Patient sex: M
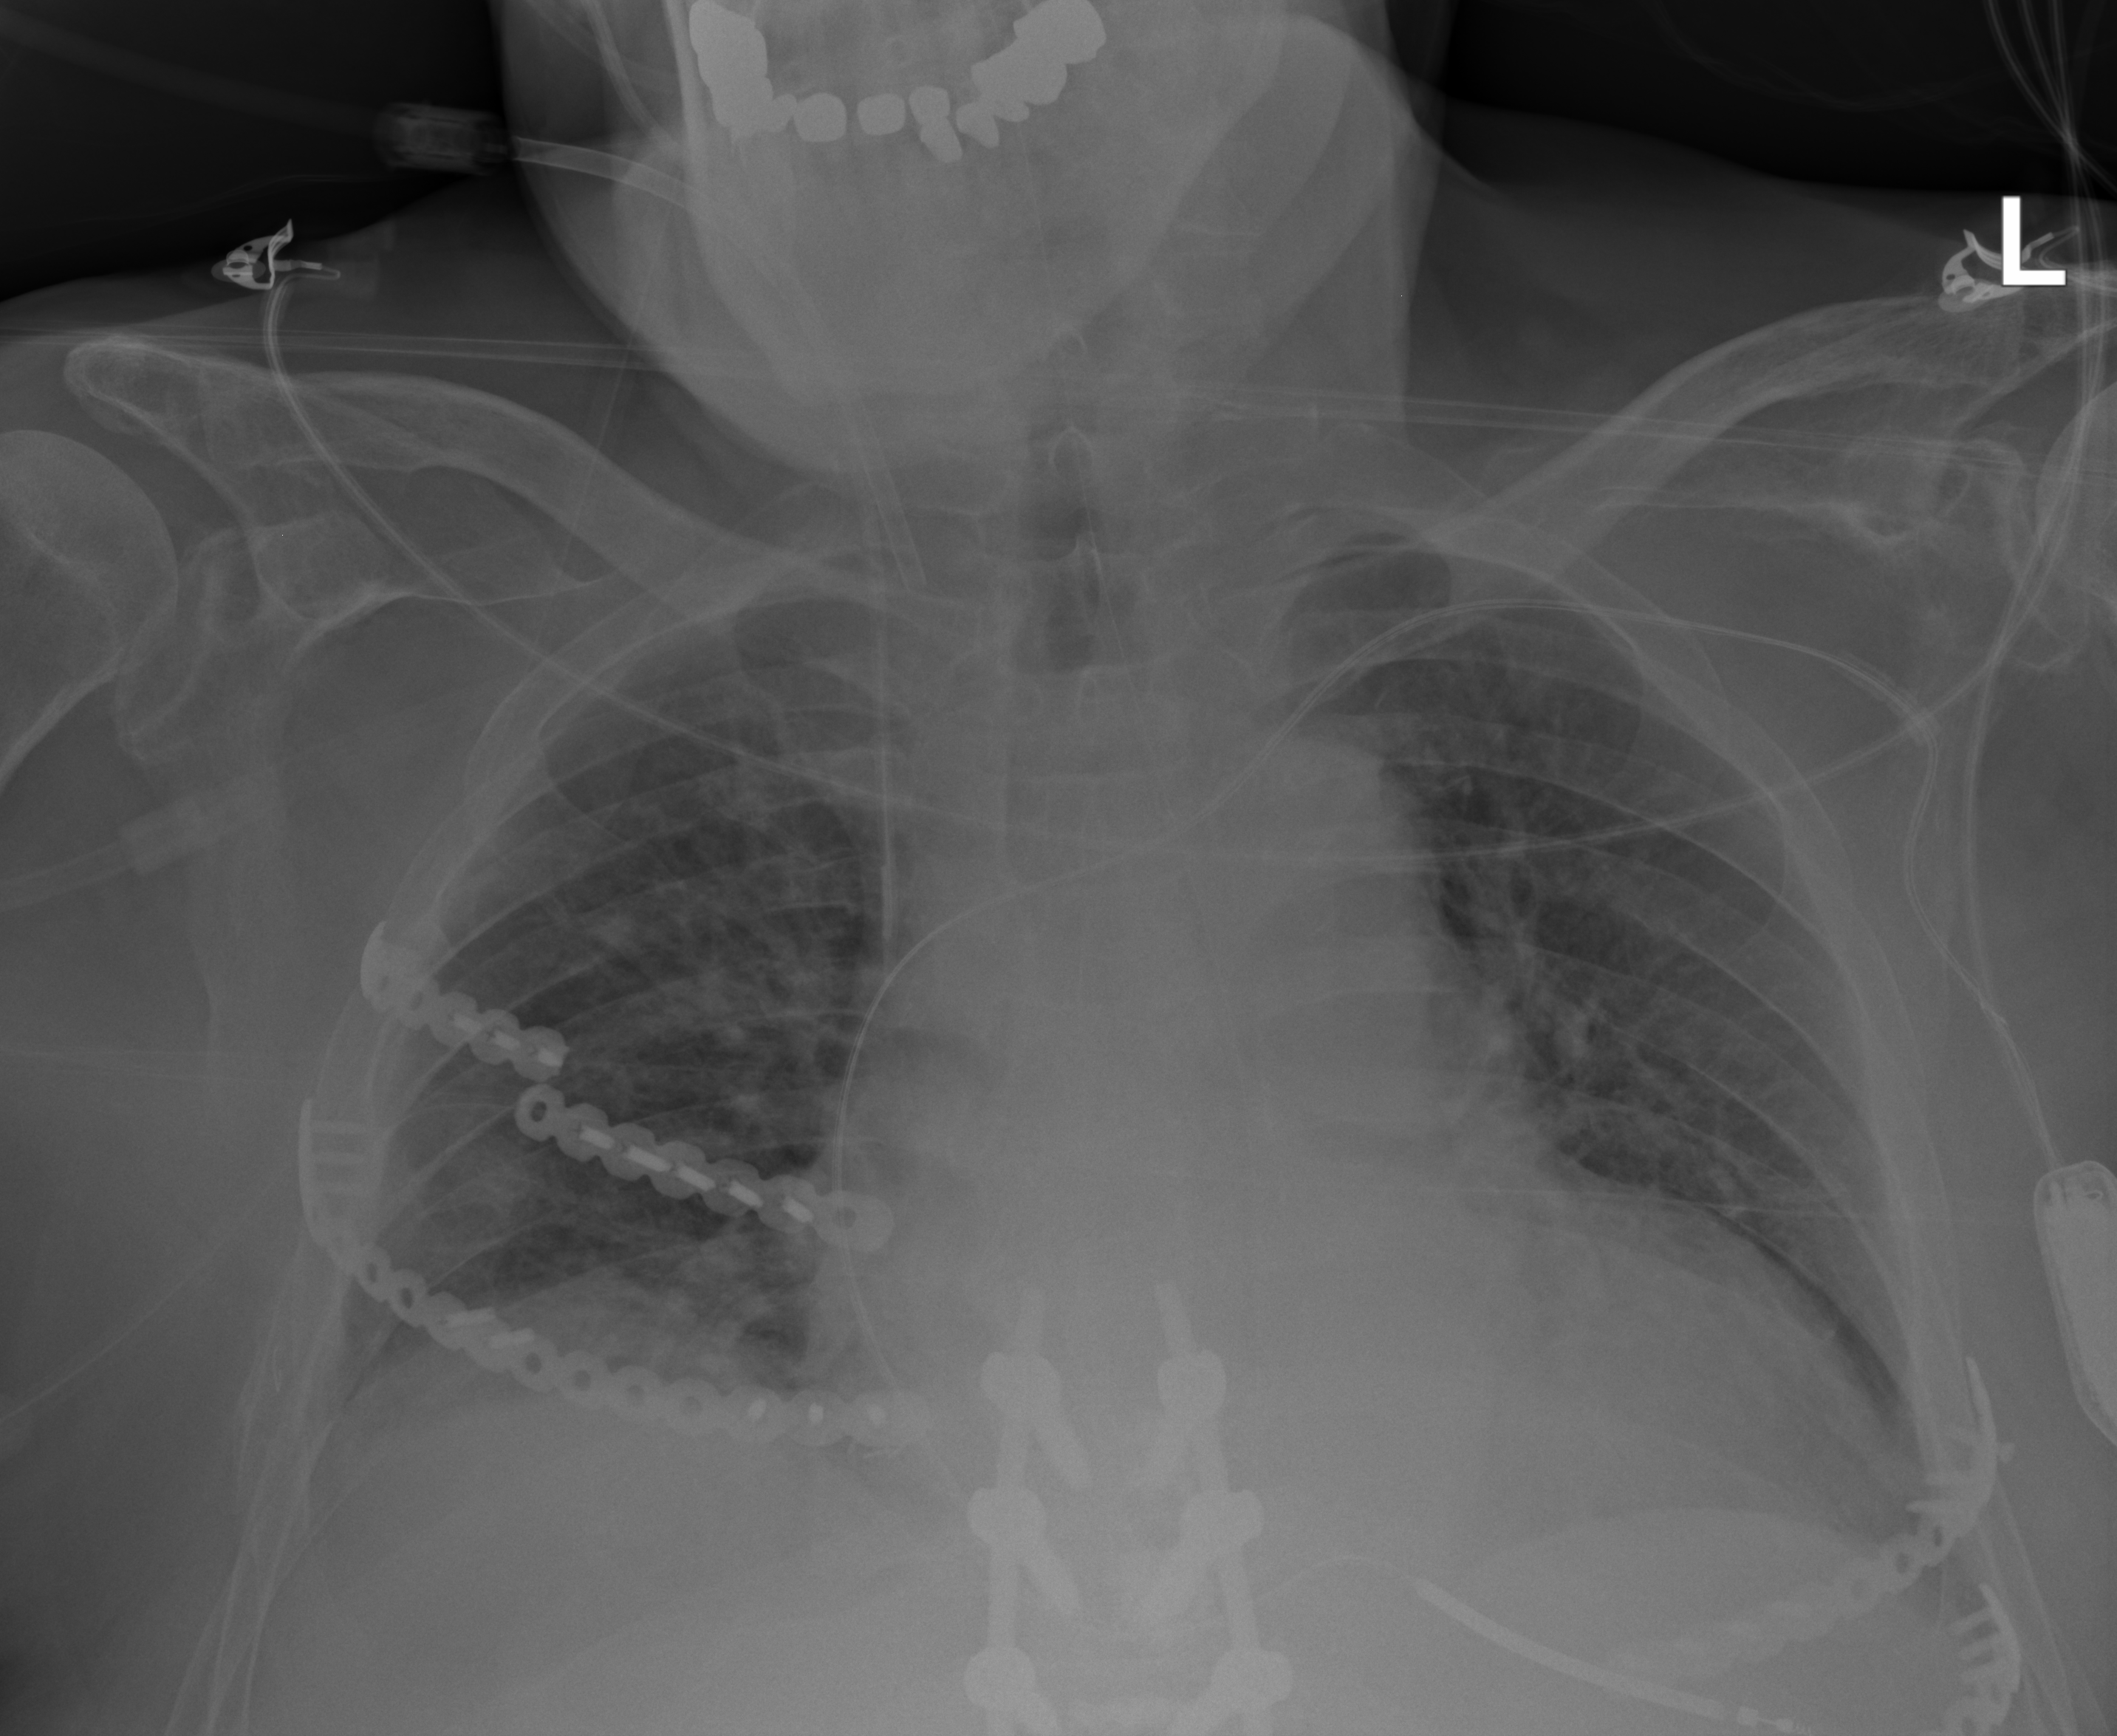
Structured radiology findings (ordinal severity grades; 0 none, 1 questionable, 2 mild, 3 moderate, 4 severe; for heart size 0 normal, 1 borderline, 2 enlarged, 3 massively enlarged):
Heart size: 2
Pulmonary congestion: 0
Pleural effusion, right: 0
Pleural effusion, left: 0
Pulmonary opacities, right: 2
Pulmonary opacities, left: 0
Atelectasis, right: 2
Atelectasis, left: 0